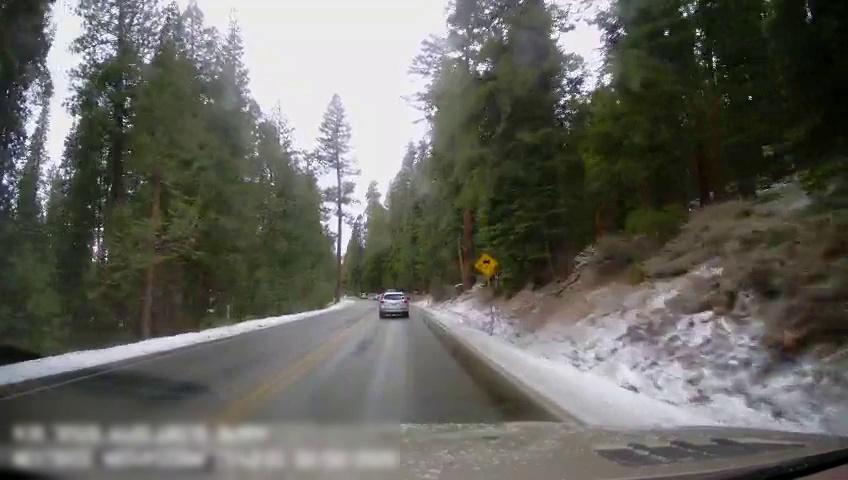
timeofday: Day
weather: Cloudy
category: Drivable Space
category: Vehicles | Truck
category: Vehicles | Car
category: Lanes | Current Lane
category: Lanes | Current Lane
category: Lanes | Opposite Lane
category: Lanes | Opposite Lane
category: Traffic | Signs